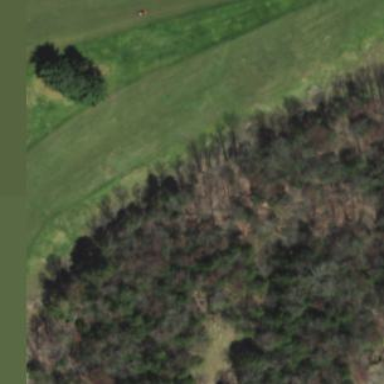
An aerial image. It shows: Golf rough area.